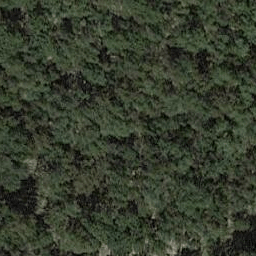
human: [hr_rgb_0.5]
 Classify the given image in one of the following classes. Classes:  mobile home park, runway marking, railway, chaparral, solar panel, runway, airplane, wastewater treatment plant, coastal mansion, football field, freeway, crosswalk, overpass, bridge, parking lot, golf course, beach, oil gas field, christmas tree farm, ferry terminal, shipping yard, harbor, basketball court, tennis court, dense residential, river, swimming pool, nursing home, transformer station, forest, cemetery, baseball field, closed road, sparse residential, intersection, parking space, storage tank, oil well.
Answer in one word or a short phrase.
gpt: forest